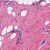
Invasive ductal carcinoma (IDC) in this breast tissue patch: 0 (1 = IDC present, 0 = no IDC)